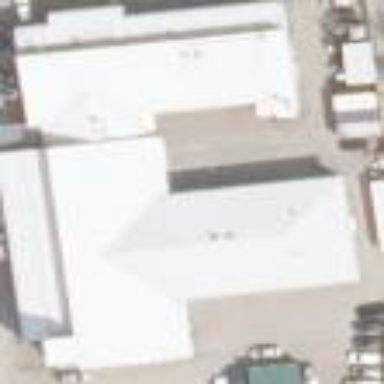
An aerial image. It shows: Building that houses car shop.